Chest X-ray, AP view. Patient: 35 years old, sex F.
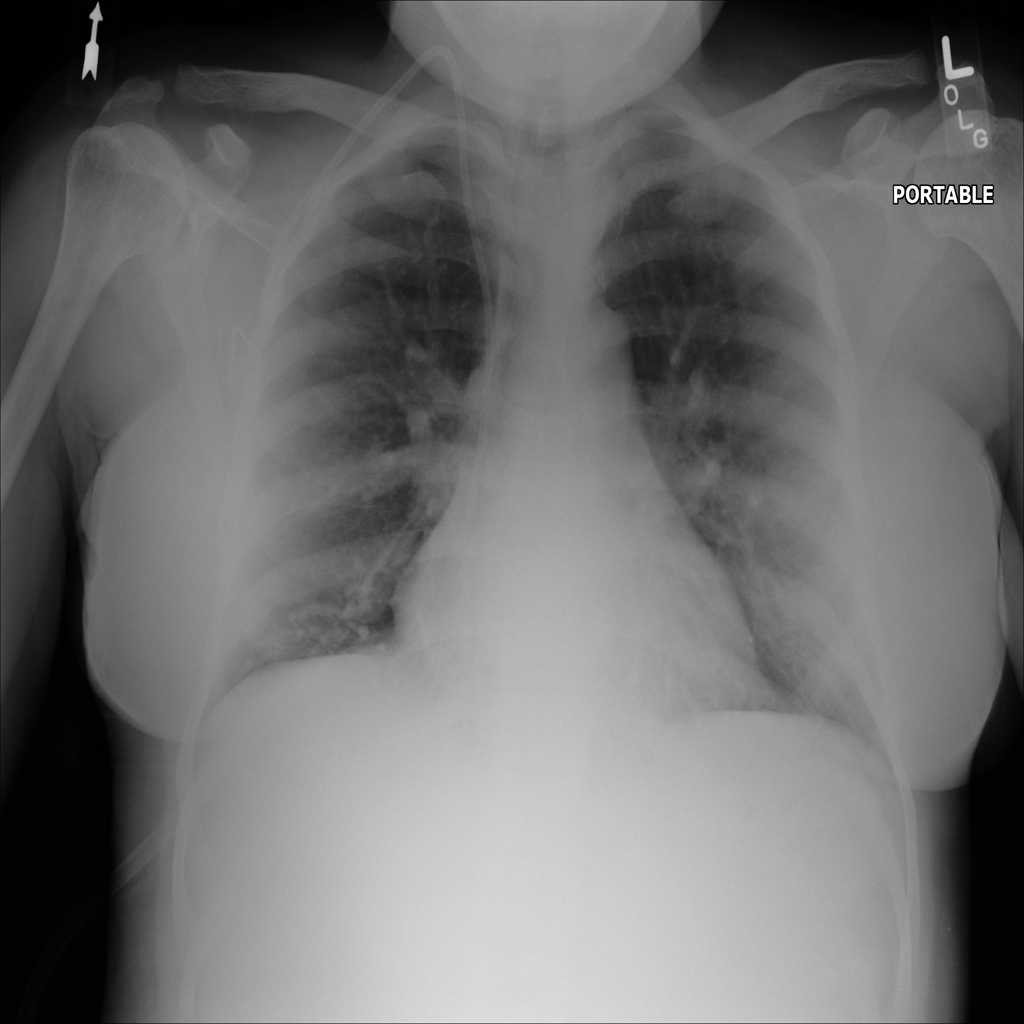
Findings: No Finding